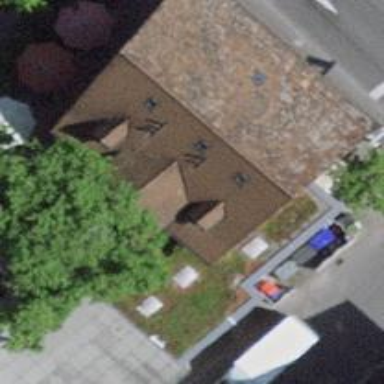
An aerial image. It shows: Restaurant.